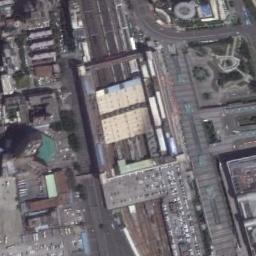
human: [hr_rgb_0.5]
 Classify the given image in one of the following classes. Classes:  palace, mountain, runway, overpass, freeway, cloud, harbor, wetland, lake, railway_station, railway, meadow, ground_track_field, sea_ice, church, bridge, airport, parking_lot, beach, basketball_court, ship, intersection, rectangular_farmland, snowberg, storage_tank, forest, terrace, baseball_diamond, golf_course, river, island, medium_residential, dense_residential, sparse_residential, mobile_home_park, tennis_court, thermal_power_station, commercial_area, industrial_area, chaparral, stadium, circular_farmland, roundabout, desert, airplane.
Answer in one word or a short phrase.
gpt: railway_station